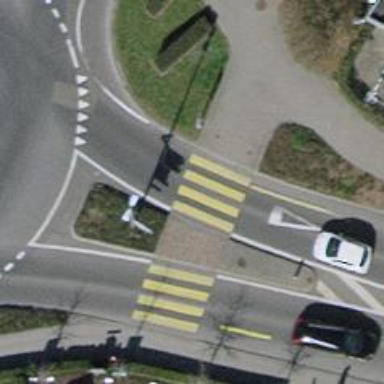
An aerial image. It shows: Marked zebra crossing with island in the middle.